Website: walmart
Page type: address-validator
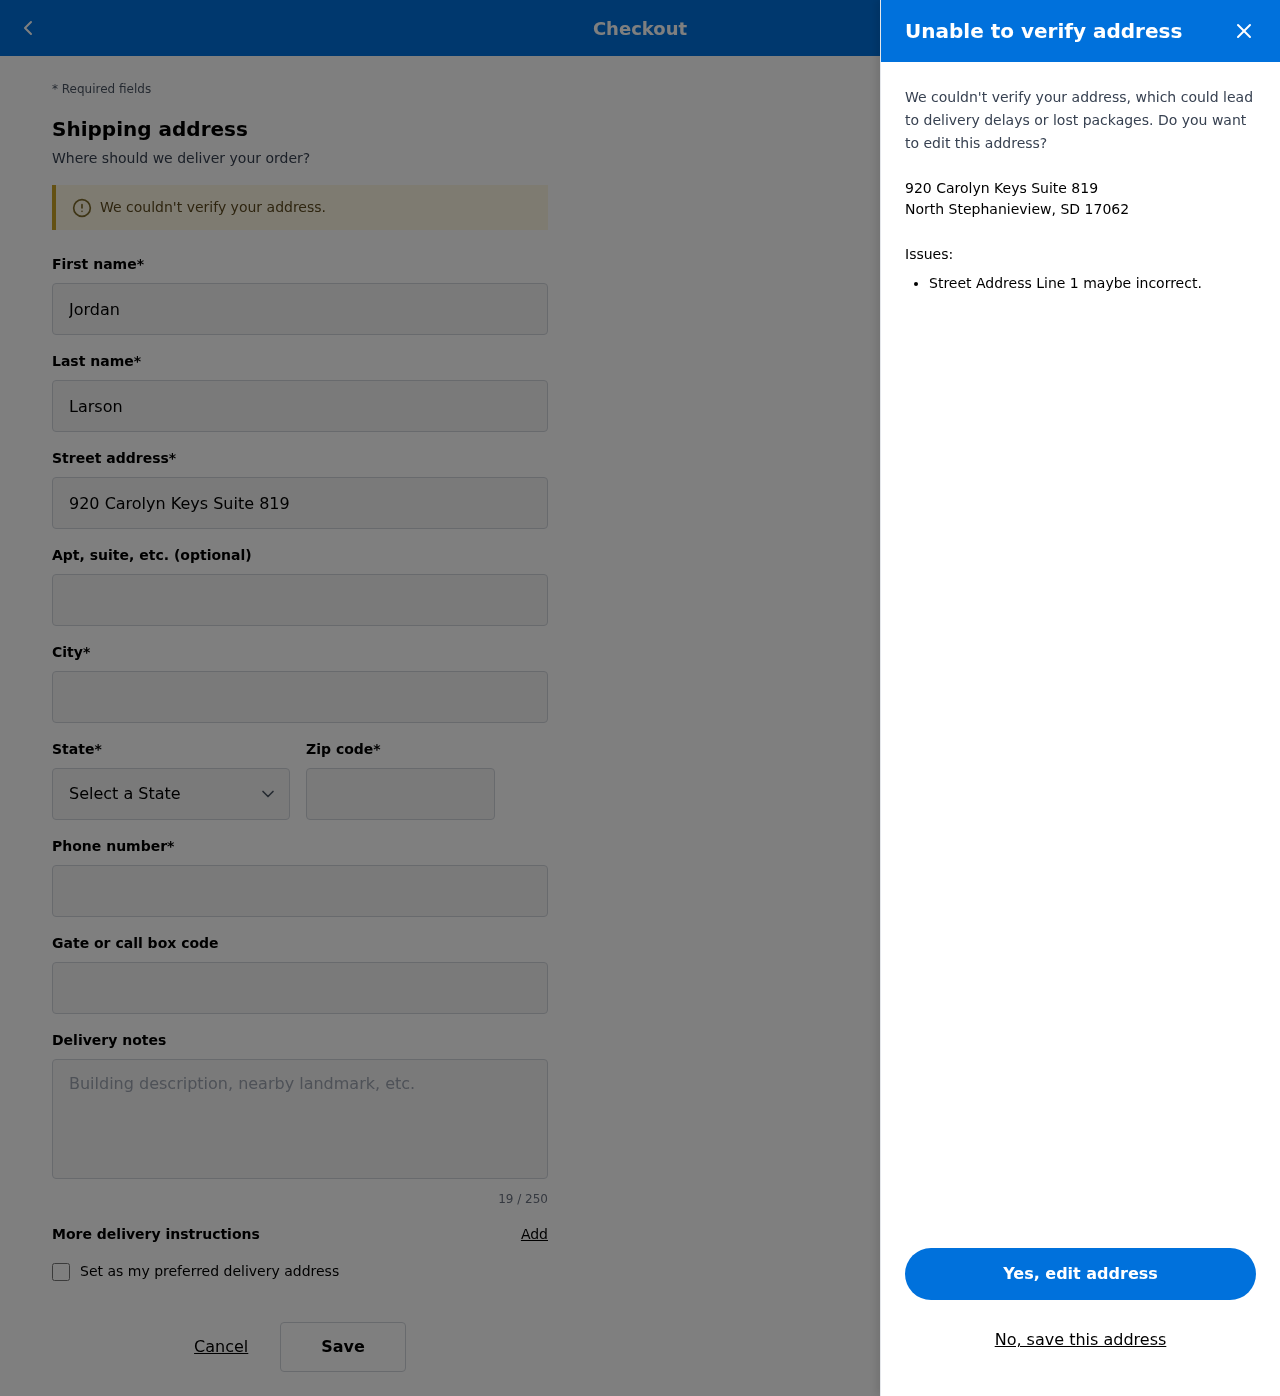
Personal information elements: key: PII_CITY_STATE_ZIP
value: North Stephanieview, SD 17062
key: PII_DELIVERY_INSTRUCTIONS
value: Leave at front door
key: PII_STATE_ABBR
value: SD
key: PII_STREET
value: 920 Carolyn Keys Suite 819
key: PII_FIRSTNAME
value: Jordan
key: PII_LASTNAME
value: Larson
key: PII_CITY
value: North Stephanieview
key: PII_POSTCODE
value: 17062
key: PII_PHONE
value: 3292065630
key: PII_SECURITY_CODE
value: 309